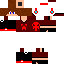
A male human skin with dark skin, wearing brown long hair dressed in a red tshirt and red pants, featuring a closed mouth.